Field crop: tomato
Growth stage: 1
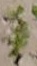
Species: portulaca